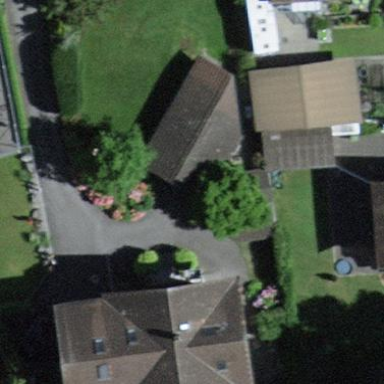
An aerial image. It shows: Garage building.